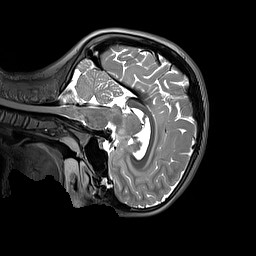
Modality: T2w
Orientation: sagittal
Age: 11
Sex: female
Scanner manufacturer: siemens
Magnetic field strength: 3 T
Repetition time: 3.2 s
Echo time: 0.408 s